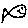
Label: fish